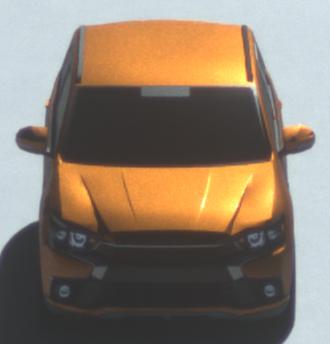
Make: Mitsubishi
Model: Outlander 2.0 Plug-In Hybrid
Detailed model: Outlander (III) Plug-In Hybrid
Model produced from: 2015/10
Model produced until: 2018/08
Doors: 5
Color: orange
Road condition: dry road
Daytime: midday
Contrast: high contrast